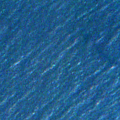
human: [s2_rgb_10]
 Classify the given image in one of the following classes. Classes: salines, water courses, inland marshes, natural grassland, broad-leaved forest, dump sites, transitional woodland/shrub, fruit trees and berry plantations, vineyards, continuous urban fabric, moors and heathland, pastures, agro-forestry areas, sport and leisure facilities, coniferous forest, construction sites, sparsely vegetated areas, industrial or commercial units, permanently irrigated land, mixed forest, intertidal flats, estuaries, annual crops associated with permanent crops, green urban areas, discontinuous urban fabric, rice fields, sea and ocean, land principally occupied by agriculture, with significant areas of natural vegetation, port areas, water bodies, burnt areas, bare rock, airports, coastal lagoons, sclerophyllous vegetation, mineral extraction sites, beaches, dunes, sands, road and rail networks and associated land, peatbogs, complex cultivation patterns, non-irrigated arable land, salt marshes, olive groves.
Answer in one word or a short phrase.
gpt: sea and ocean